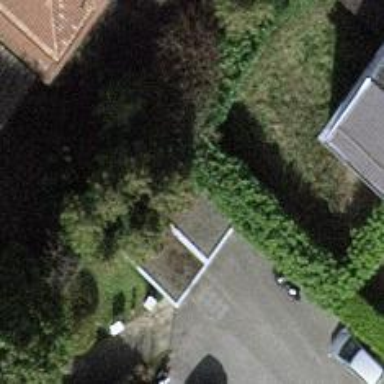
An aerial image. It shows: Garage.